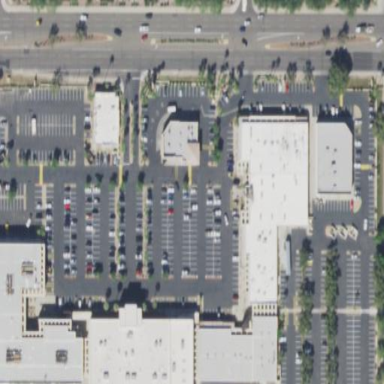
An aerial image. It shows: Commercial area.